Field crop: tomato
Growth stage: 1
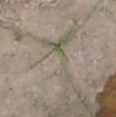
Species: cyperus